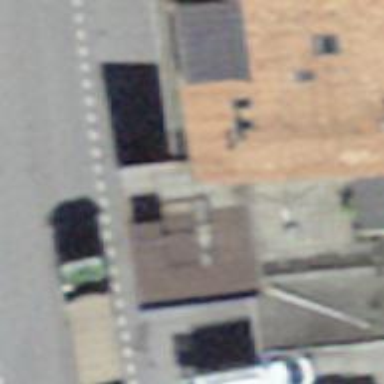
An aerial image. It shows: Fuel station.